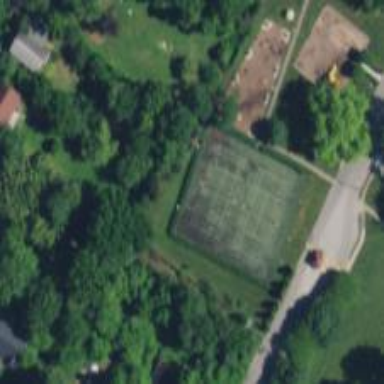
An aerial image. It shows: Tennis court in leisure pitch.